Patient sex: M
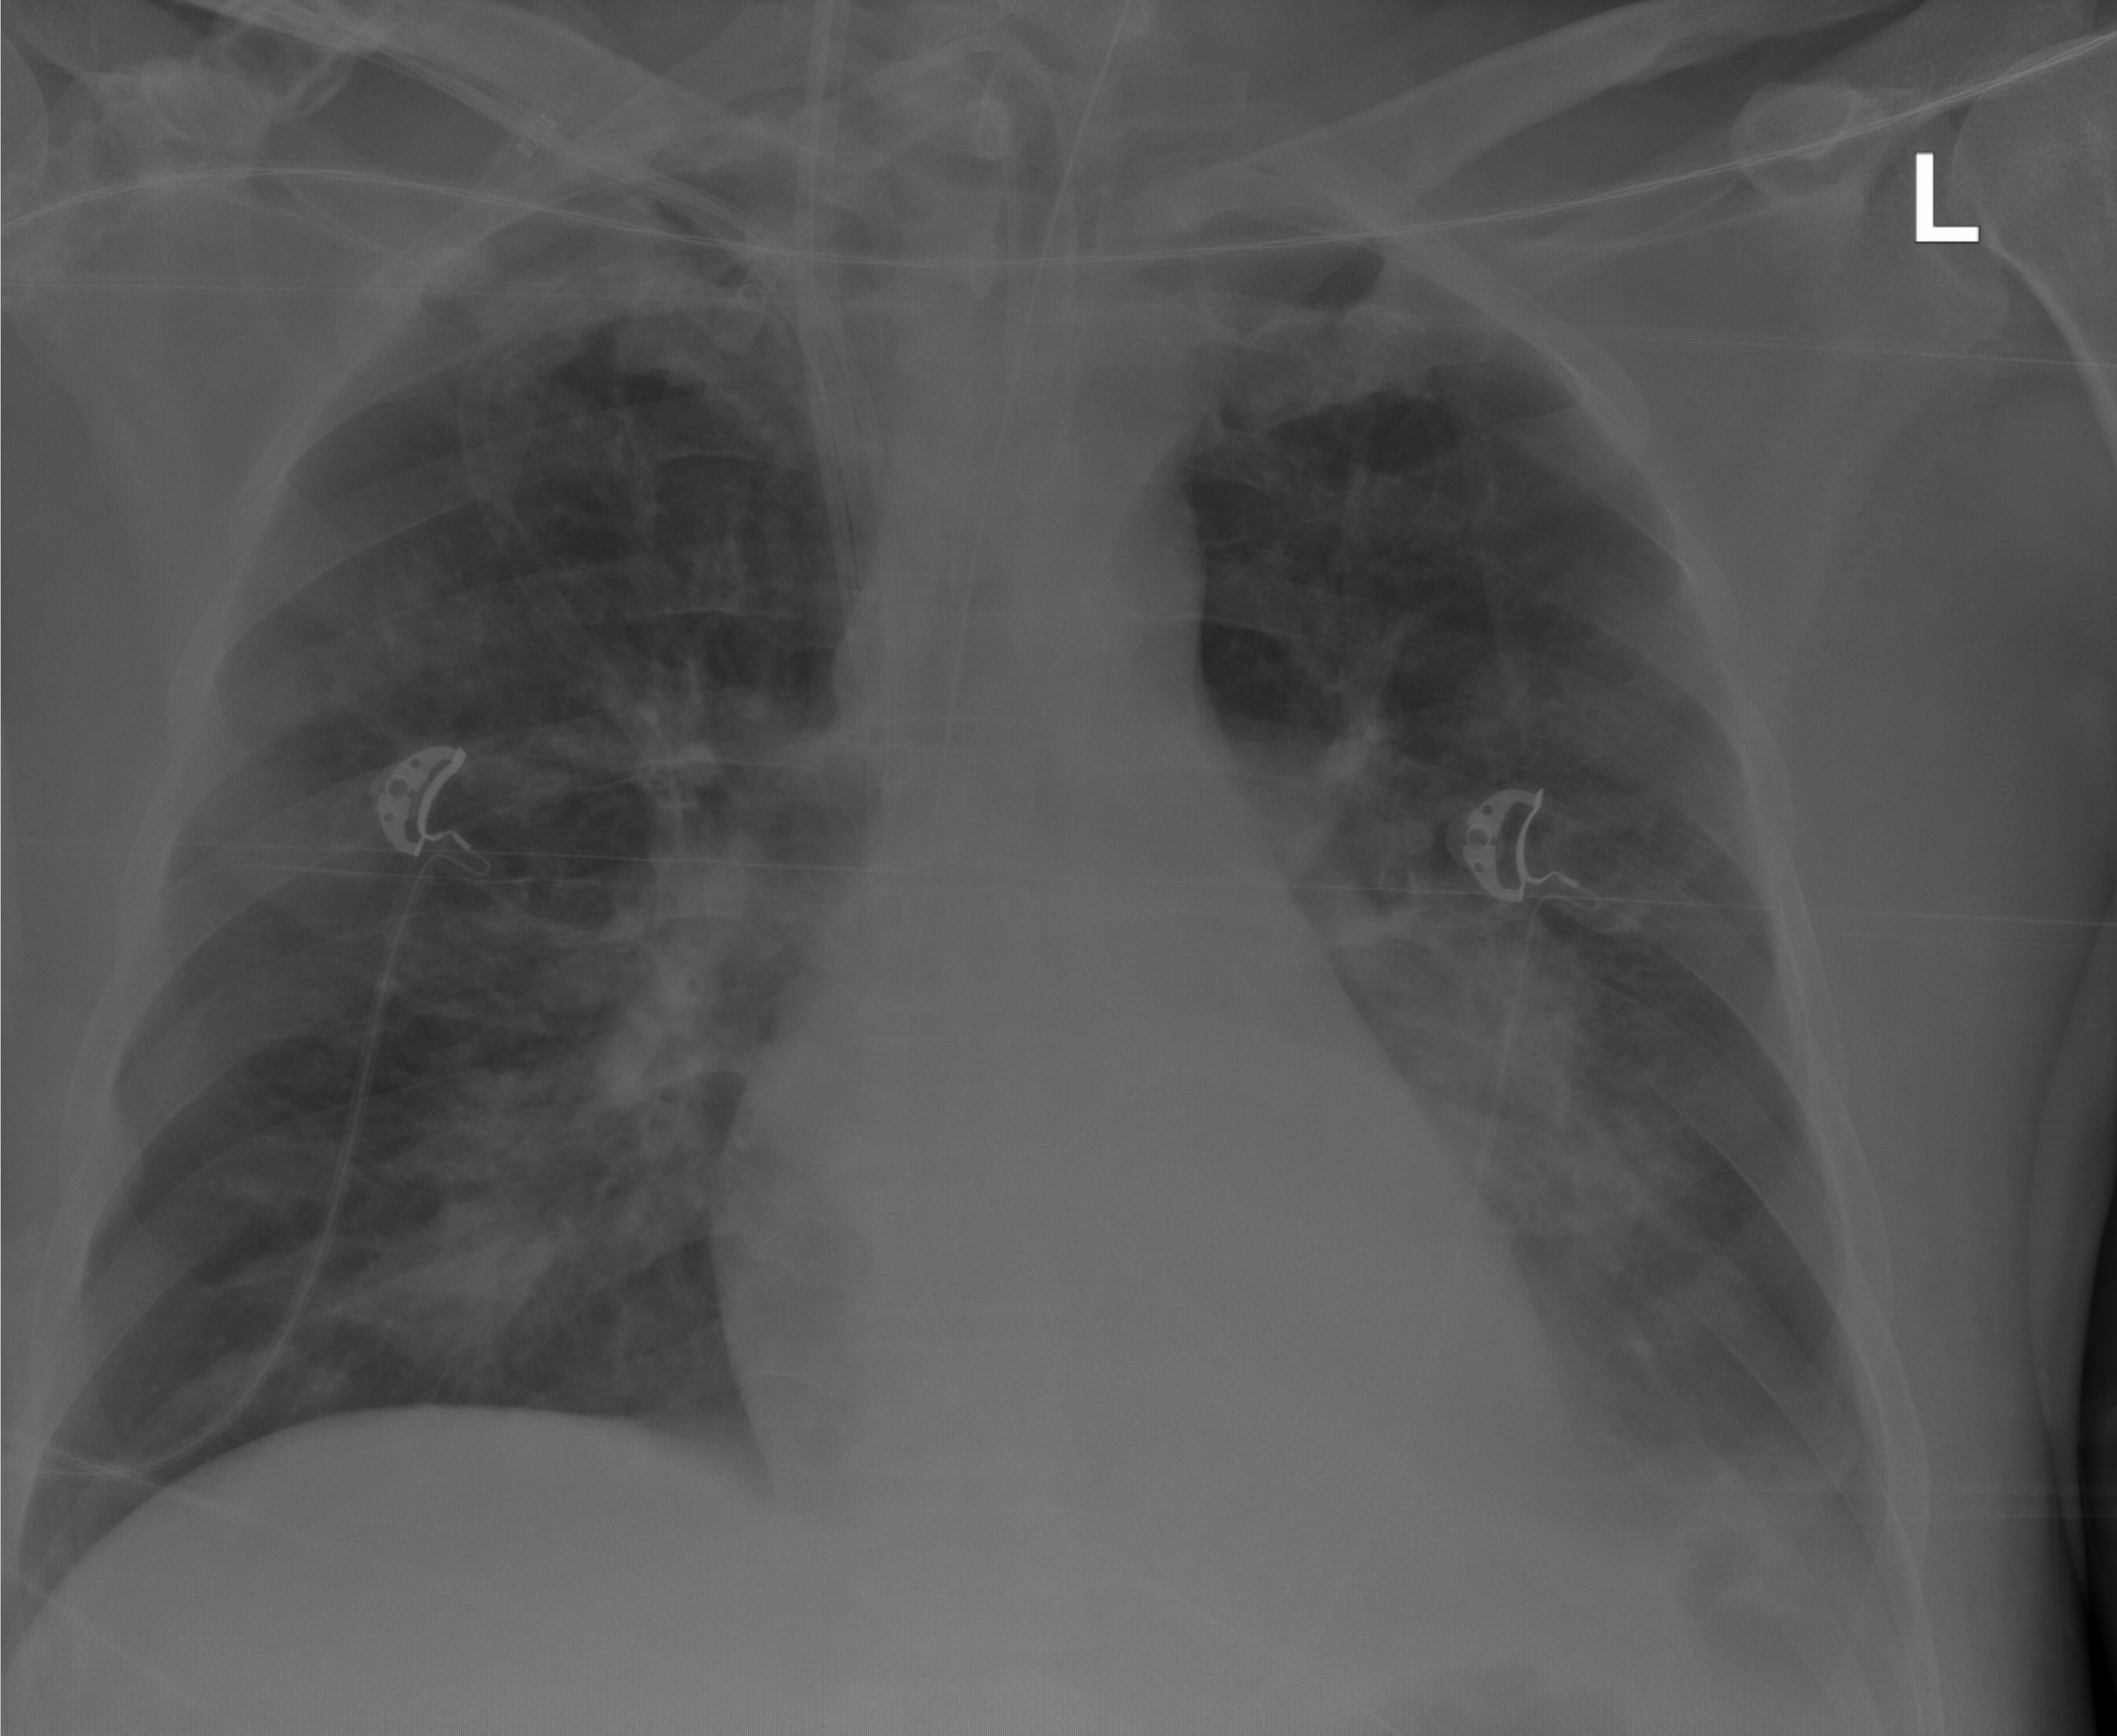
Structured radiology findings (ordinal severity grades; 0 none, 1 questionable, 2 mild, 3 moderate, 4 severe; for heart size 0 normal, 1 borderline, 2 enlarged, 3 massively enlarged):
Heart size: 0
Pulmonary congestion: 2
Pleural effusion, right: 0
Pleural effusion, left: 2
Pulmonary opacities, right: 2
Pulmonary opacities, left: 3
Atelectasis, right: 0
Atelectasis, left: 2